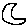
Label: moon